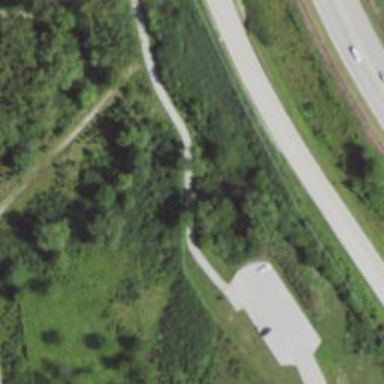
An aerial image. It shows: Asphalt path with excellent trail visibility.